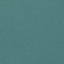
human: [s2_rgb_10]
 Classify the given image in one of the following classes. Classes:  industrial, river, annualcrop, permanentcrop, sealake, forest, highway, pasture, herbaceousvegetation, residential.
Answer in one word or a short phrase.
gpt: SeaLake